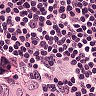
Metastatic tissue present: no